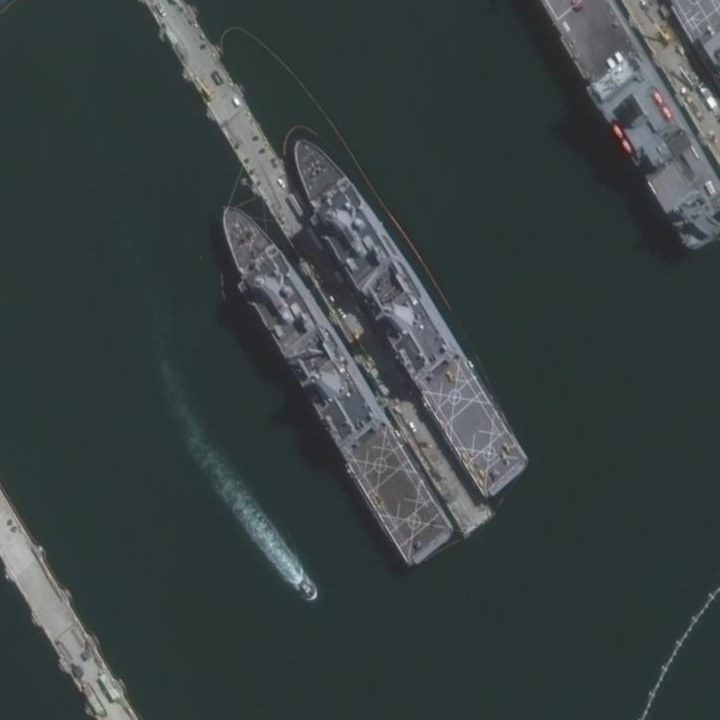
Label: combat